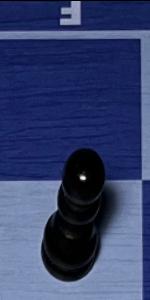
Label: Pawn_Black